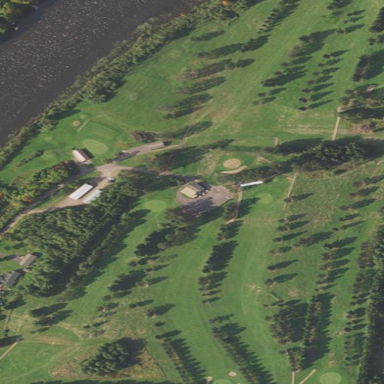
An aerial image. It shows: Golf course surrounded by greenery.